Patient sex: F
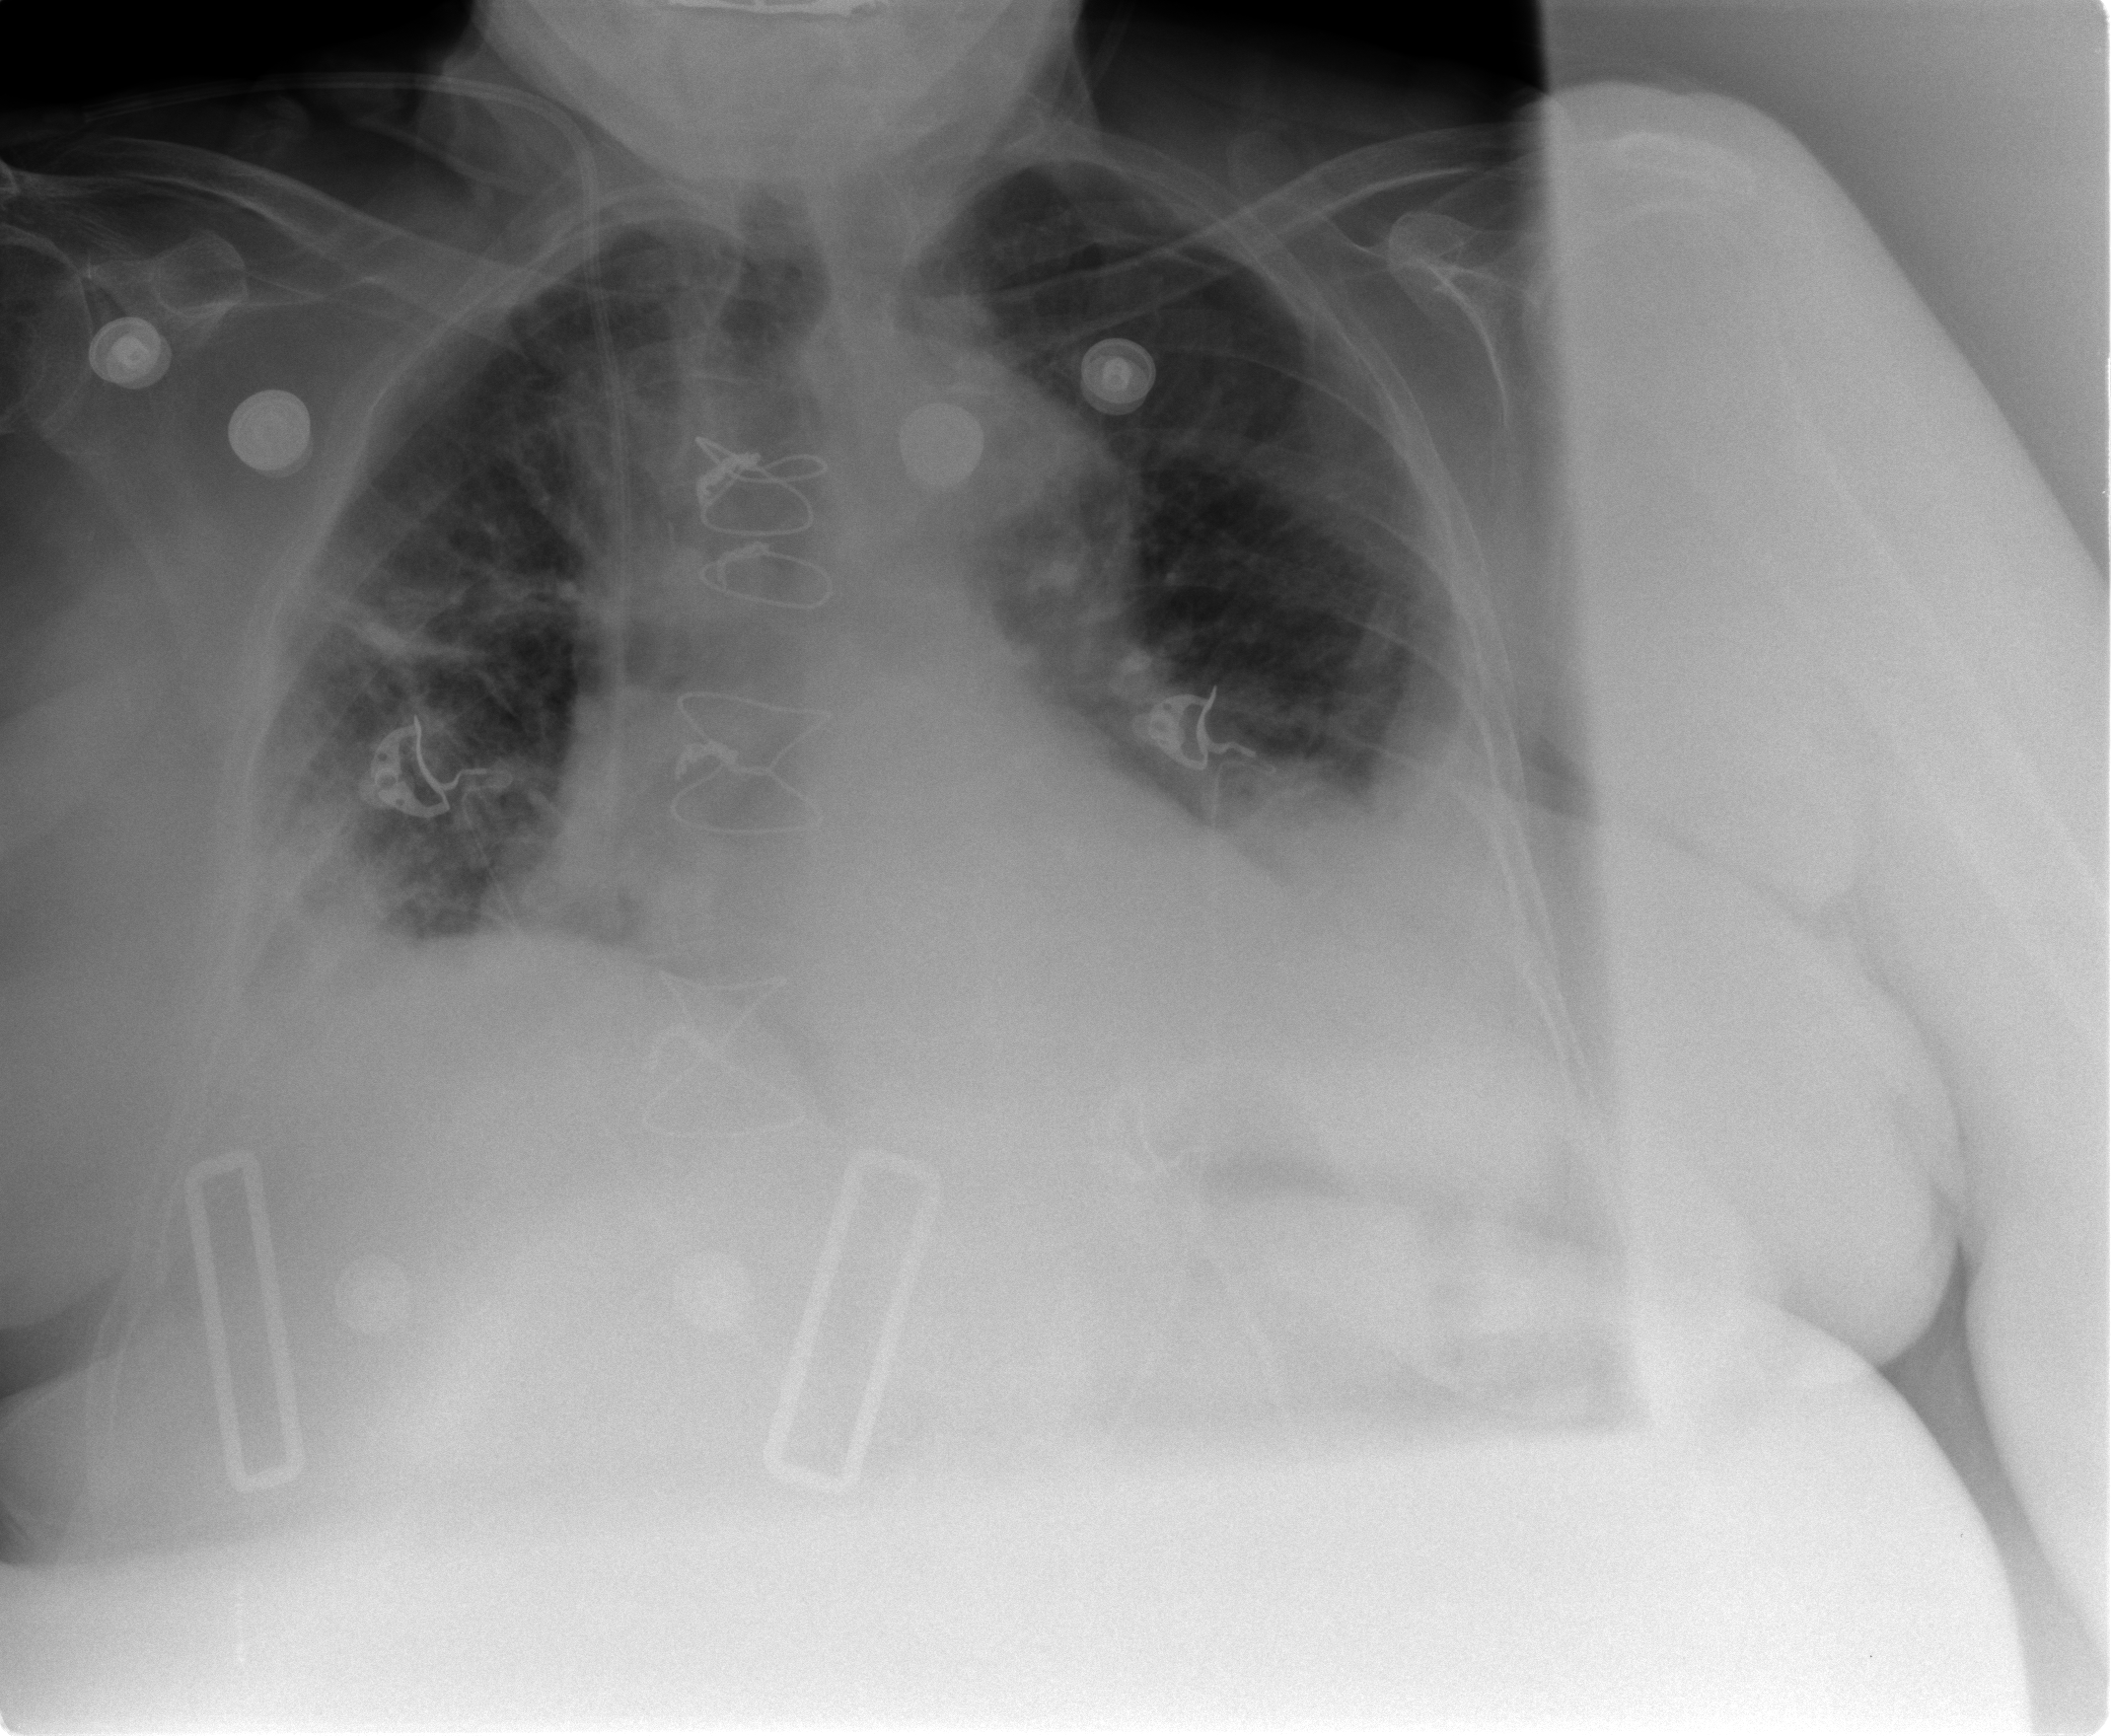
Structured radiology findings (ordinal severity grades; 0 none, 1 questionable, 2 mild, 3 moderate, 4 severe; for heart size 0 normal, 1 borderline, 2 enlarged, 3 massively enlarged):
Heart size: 2
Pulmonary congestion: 2
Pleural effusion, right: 2
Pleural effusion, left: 2
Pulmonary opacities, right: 3
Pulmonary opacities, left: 0
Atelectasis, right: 2
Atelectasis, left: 2